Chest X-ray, AP view. Patient: 23 years old, sex M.
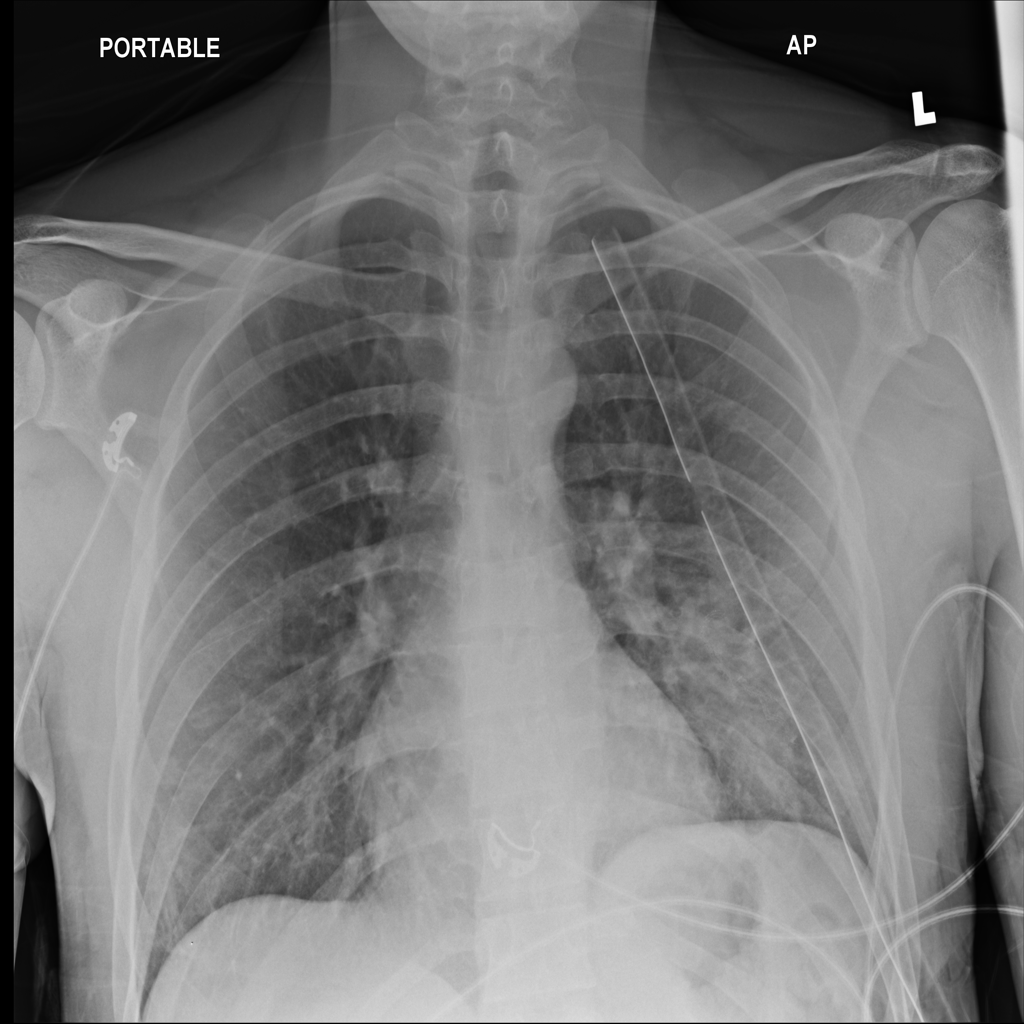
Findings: Nodule